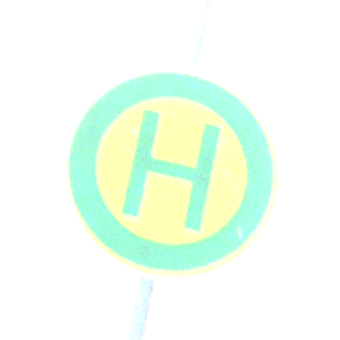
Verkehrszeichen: Haltestelle
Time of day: MorningAfternoon
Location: Outdoor (Urban)
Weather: PartlyCloudy
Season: NotSpecified
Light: Natural